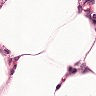
Metastatic tissue present: no